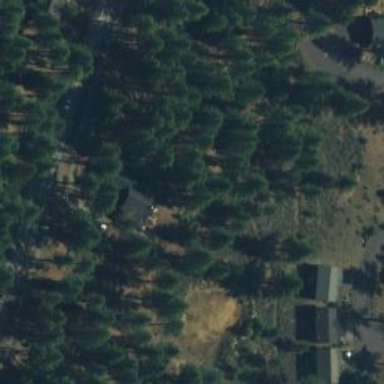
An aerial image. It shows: Woodland with evergreen needle-leaved trees.